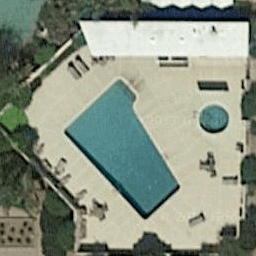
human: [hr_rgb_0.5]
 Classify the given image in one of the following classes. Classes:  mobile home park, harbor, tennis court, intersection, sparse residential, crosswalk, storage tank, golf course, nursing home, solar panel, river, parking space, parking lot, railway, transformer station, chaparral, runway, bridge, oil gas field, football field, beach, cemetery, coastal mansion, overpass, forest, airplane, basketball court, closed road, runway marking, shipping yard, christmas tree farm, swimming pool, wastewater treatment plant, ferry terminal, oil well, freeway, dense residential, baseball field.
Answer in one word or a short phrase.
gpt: swimming pool